Field crop: tomato
Growth stage: 2
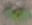
Species: solanum